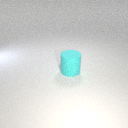
large cyan rubber cylinder